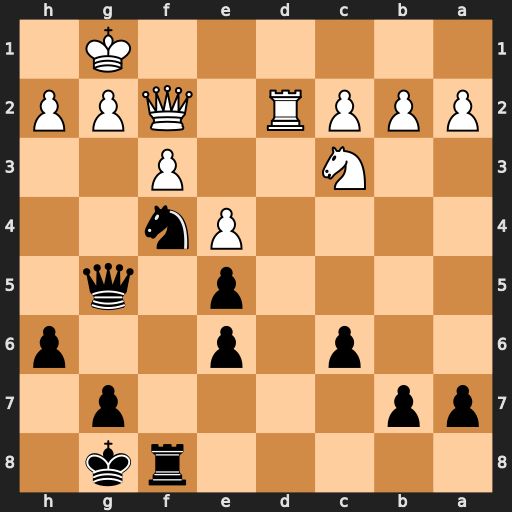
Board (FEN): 5rk1/pp4p1/2p1p2p/4p1q1/4Pn2/2N2P2/PPPR1QPP/6K1
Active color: b
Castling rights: -
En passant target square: -
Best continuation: Nh3+ Kf1 Nxf2